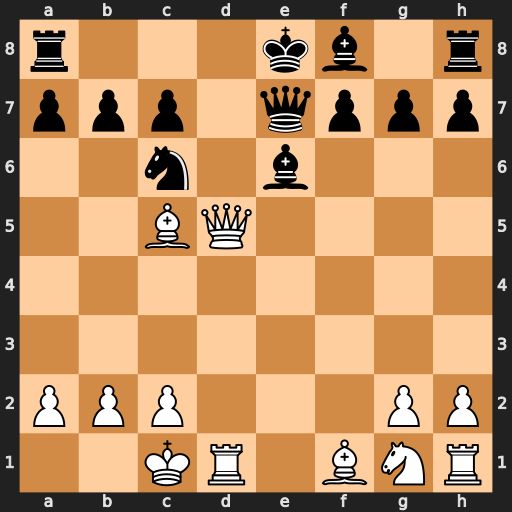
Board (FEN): r3kb1r/ppp1qppp/2n1b3/2BQ4/8/8/PPP3PP/2KR1BNR
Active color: w
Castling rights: kq
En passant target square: -
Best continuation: Bxe7 Bxd5 Bxf8 Kxf8 Rxd5